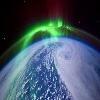
Label: cloud